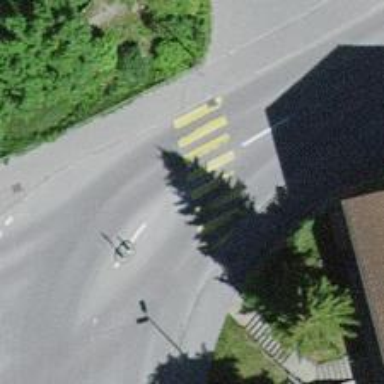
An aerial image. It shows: Zebra crossing on the road.